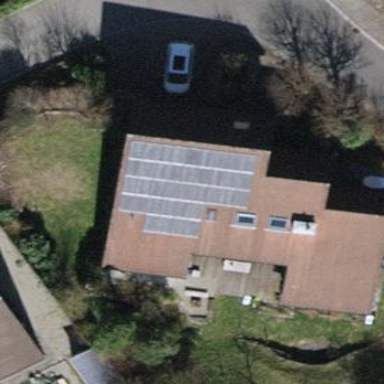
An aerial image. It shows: Solar power generator with photovoltaic panels.